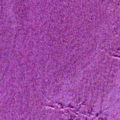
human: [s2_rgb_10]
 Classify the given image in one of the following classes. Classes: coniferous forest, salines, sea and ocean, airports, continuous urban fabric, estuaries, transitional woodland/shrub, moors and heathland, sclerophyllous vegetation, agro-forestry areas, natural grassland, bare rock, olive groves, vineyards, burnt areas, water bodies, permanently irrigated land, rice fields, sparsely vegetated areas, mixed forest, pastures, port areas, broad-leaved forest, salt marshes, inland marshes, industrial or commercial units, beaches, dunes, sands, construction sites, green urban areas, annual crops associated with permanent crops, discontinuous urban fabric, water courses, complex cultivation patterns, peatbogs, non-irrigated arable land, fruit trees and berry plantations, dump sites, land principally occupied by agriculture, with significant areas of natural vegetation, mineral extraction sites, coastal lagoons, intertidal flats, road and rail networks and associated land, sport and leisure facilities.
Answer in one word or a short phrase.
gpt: sea and ocean